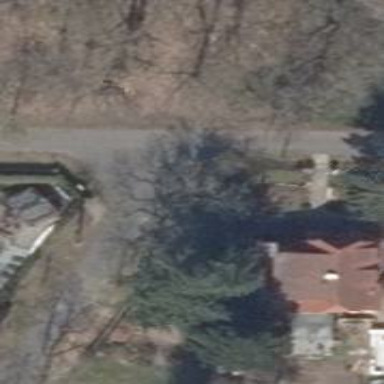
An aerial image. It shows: Residential road with asphalt surface and no sidewalks.